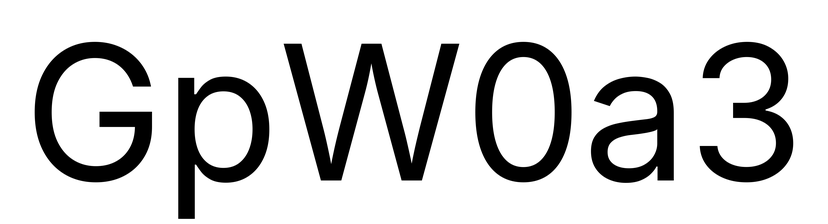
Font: Inter_Regular